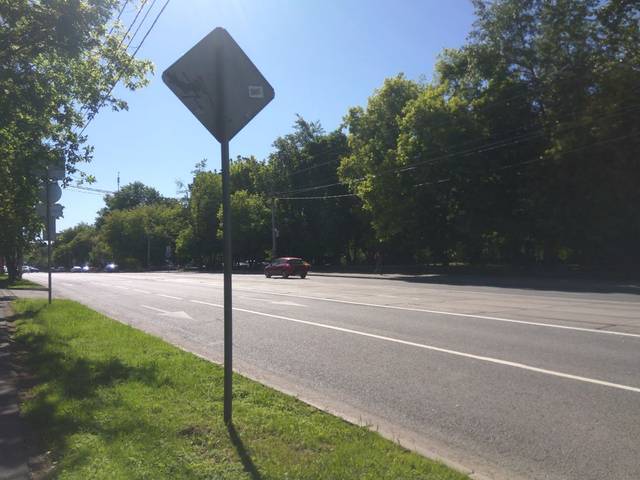
Region: Russia
Coordinates: 55.7, 37.577